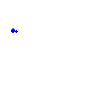
Particle: kaon